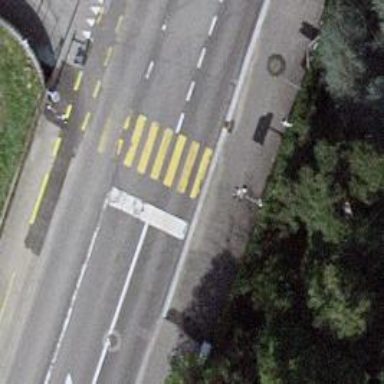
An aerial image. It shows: Primary highway with asphalt surface and cycle track on the right side.